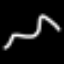
Label: squiggle